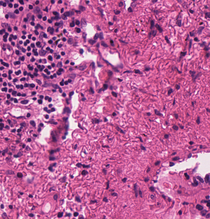
Tumor epithelial tissue: no
Tumor-associated stroma tissue: yes
Normal tissue: no